Question: I think I'm missing something really basic here, I'm attempted to draw a circle split into thirds (think a pie chart as an example).
For this, I presumed I could draw three arcs with the following start/end values (in radians (rounded for brevity)):
'''
arc 1: start 0, end: 2.09
arc 2: start 2.09, end: 4.18
arc 3: start 4.18 end, 6.28
'''
I've console.logged the actual arcs I'm drawing to check the params, listed below:
'''
arc(400,300,100,0,2.0943951023931953)
arc(400,300,100,2.0943951023931953,4.1887902047863905)
arc(400,300,100,4.1887902047863905,6.283185307179586)
'''
Unfortunately when I do this I get the correct start and end points, but the arc doesn't seem to extend into the centre of the circle. As shown in the below image (ignore the centre circle)

Can anyone point me in the right direction to make the arcs draw the complete circle? it seems like they draw directly from the start to end radian in a straight line, but I was expecting them to go into the centre like a wedge.
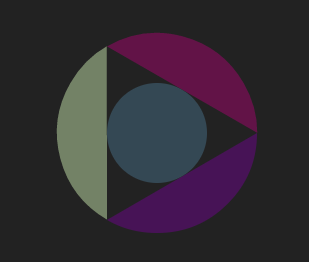
Answer: Ah, scratch this, I see what I was doing.
Each arc was being drawn from the end point of the previous arc.
I had forgotten to 'moveTo()' my centre point after each arc.